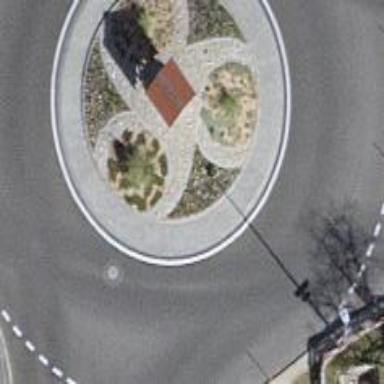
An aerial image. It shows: Secondary road with asphalt surface leading to roundabout.